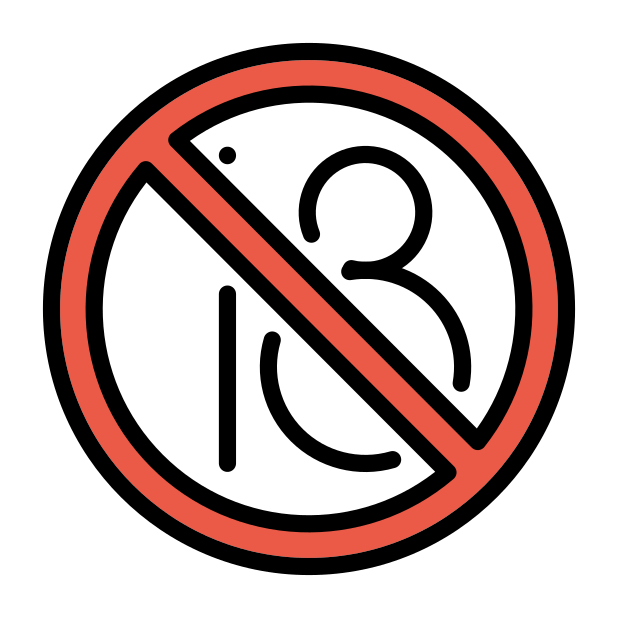
Emoji: 🔞
Name: no one under eighteen symbol
Unicode: 0x1f51e